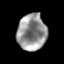
Tissue: prostate
Cell type: T cells
Senescence score: 0.3138
Nuclear area (px): 1033
Mean DAPI intensity: 148.588